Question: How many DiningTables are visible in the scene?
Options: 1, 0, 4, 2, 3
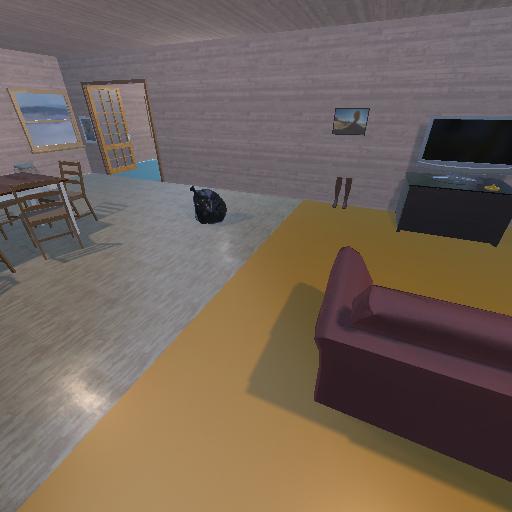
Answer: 1